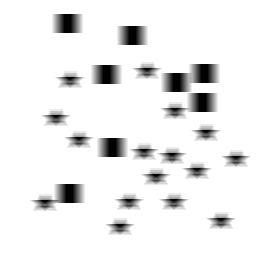
Squares: 8
Triangles: 0
Stars: 16
Total shapes: 24